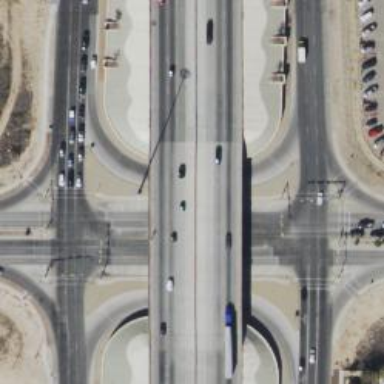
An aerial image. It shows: Frontage road connected to secondary link road.